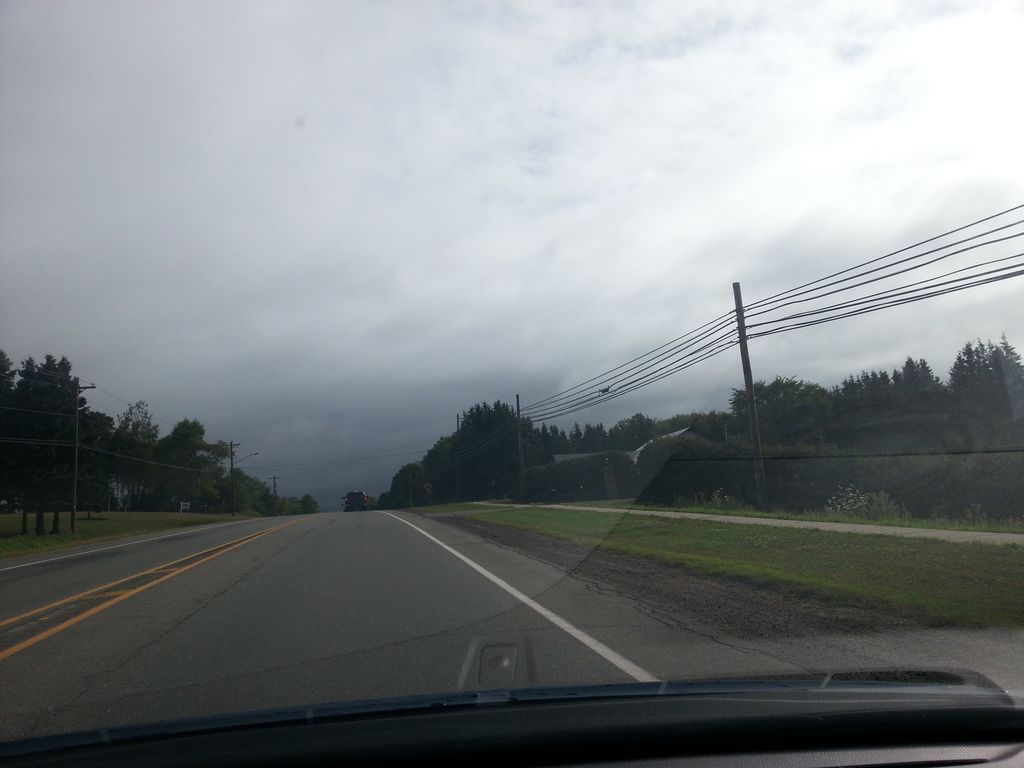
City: charlottetown